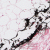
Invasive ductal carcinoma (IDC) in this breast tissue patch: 0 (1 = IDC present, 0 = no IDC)